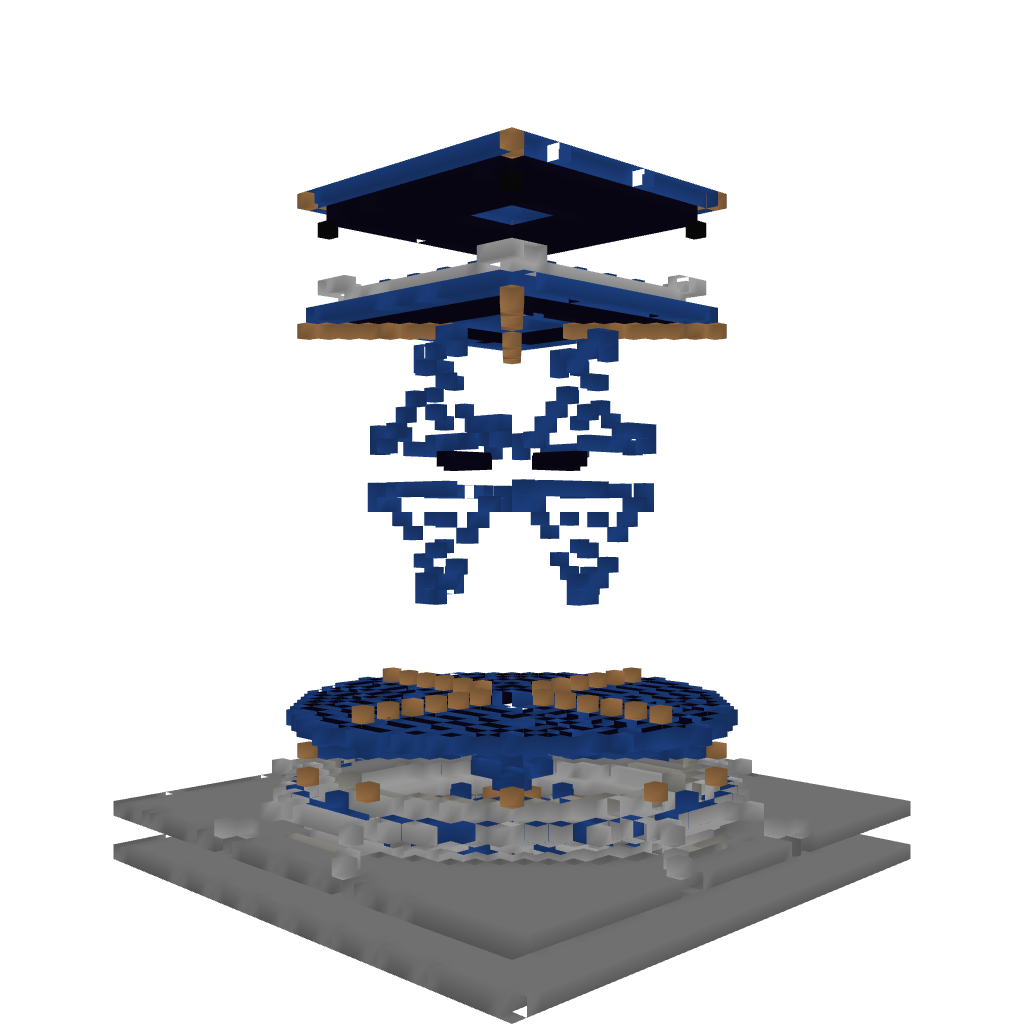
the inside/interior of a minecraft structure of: XP Farm